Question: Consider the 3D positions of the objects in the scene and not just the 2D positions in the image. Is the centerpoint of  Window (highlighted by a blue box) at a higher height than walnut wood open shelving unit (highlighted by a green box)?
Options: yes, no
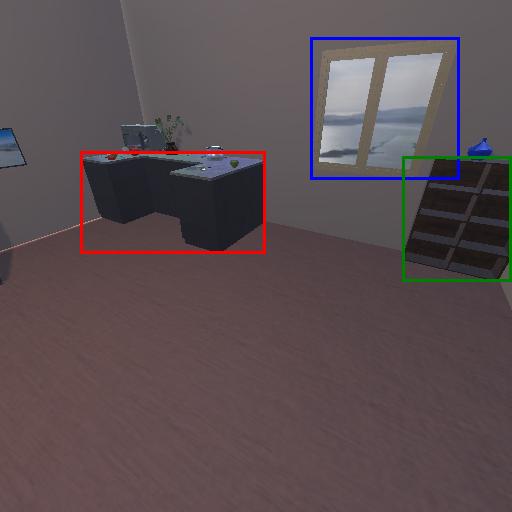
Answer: yes